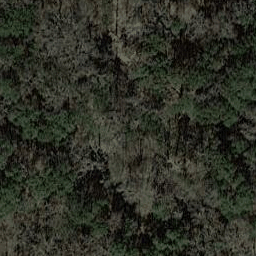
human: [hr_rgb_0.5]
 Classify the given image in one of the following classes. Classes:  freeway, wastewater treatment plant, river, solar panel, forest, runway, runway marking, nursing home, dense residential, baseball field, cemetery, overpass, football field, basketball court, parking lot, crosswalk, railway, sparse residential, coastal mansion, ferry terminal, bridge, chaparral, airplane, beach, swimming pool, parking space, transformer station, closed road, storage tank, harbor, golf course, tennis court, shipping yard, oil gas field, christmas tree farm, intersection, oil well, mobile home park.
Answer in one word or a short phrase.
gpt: forest